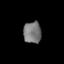
Tissue: lung
Cell type: Others
Senescence score: 0.1923
Nuclear area (px): 377
Mean DAPI intensity: 120.469